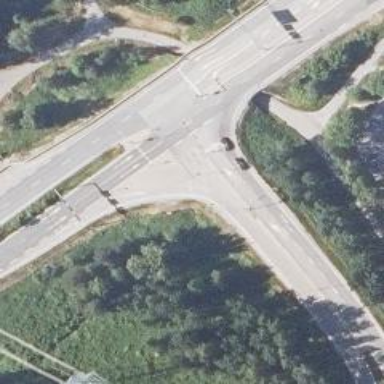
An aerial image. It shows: Trunk link highway.